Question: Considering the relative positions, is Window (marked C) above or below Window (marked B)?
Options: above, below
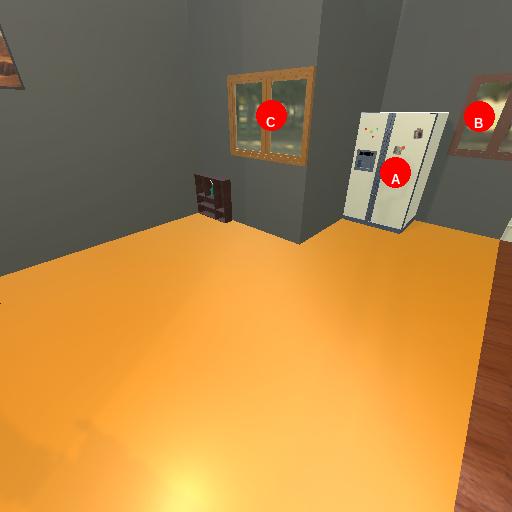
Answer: above